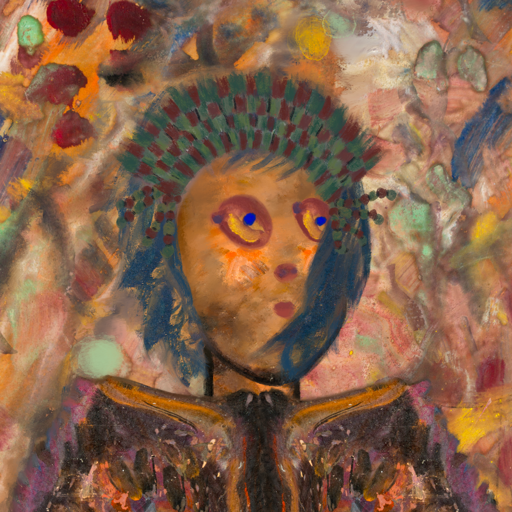
Background: Mother_And_Son_Mother, Head And Neck Side: Gypsy_Queen, Face Side: Mother_And_Son_Son, Bust: Gypsy_Queen, Hair Side: In_The_Sun, Head Accessory: After_Raid_Crown, Second Necklace: Blank, Necklace: Blank, Baby: Blank